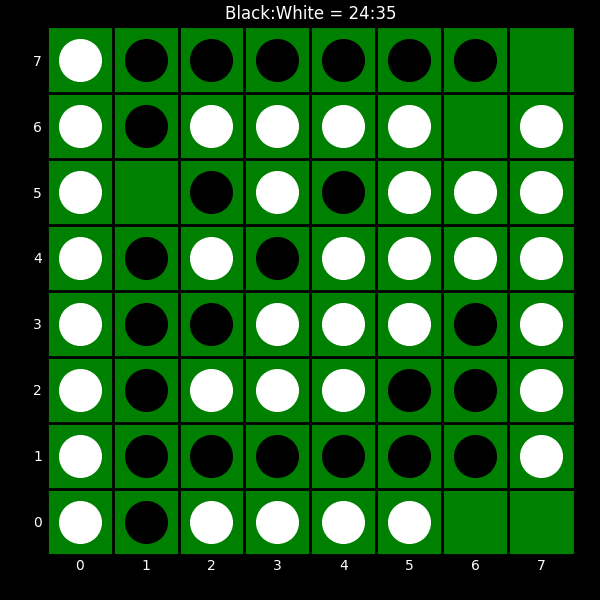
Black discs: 24
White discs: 35